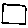
Label: square